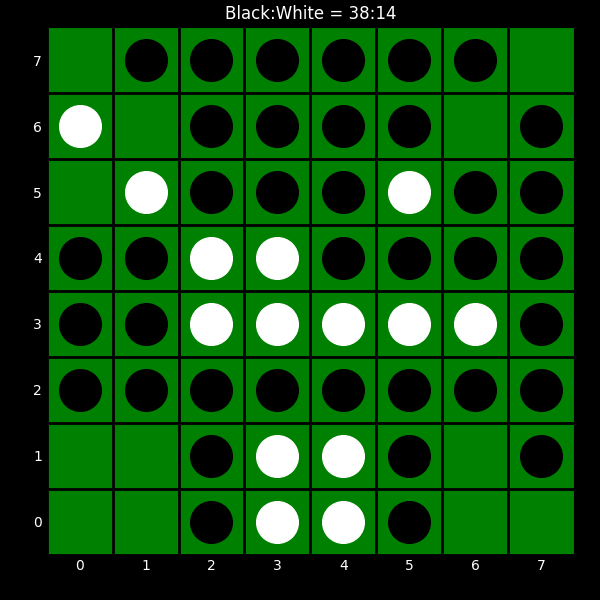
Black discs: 38
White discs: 14